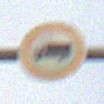
Verkehrszeichen: VerbotFuerKraftfahrzeugeUeberDreiKommaFuenfTonnen
Umgebung: Outdoor, Nature
Tageszeit: MorningAfternoon
Wetter: PartlyCloudy
Licht: Natural
Jahreszeit: Winter
Kontrast: MediumContrast